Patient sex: M
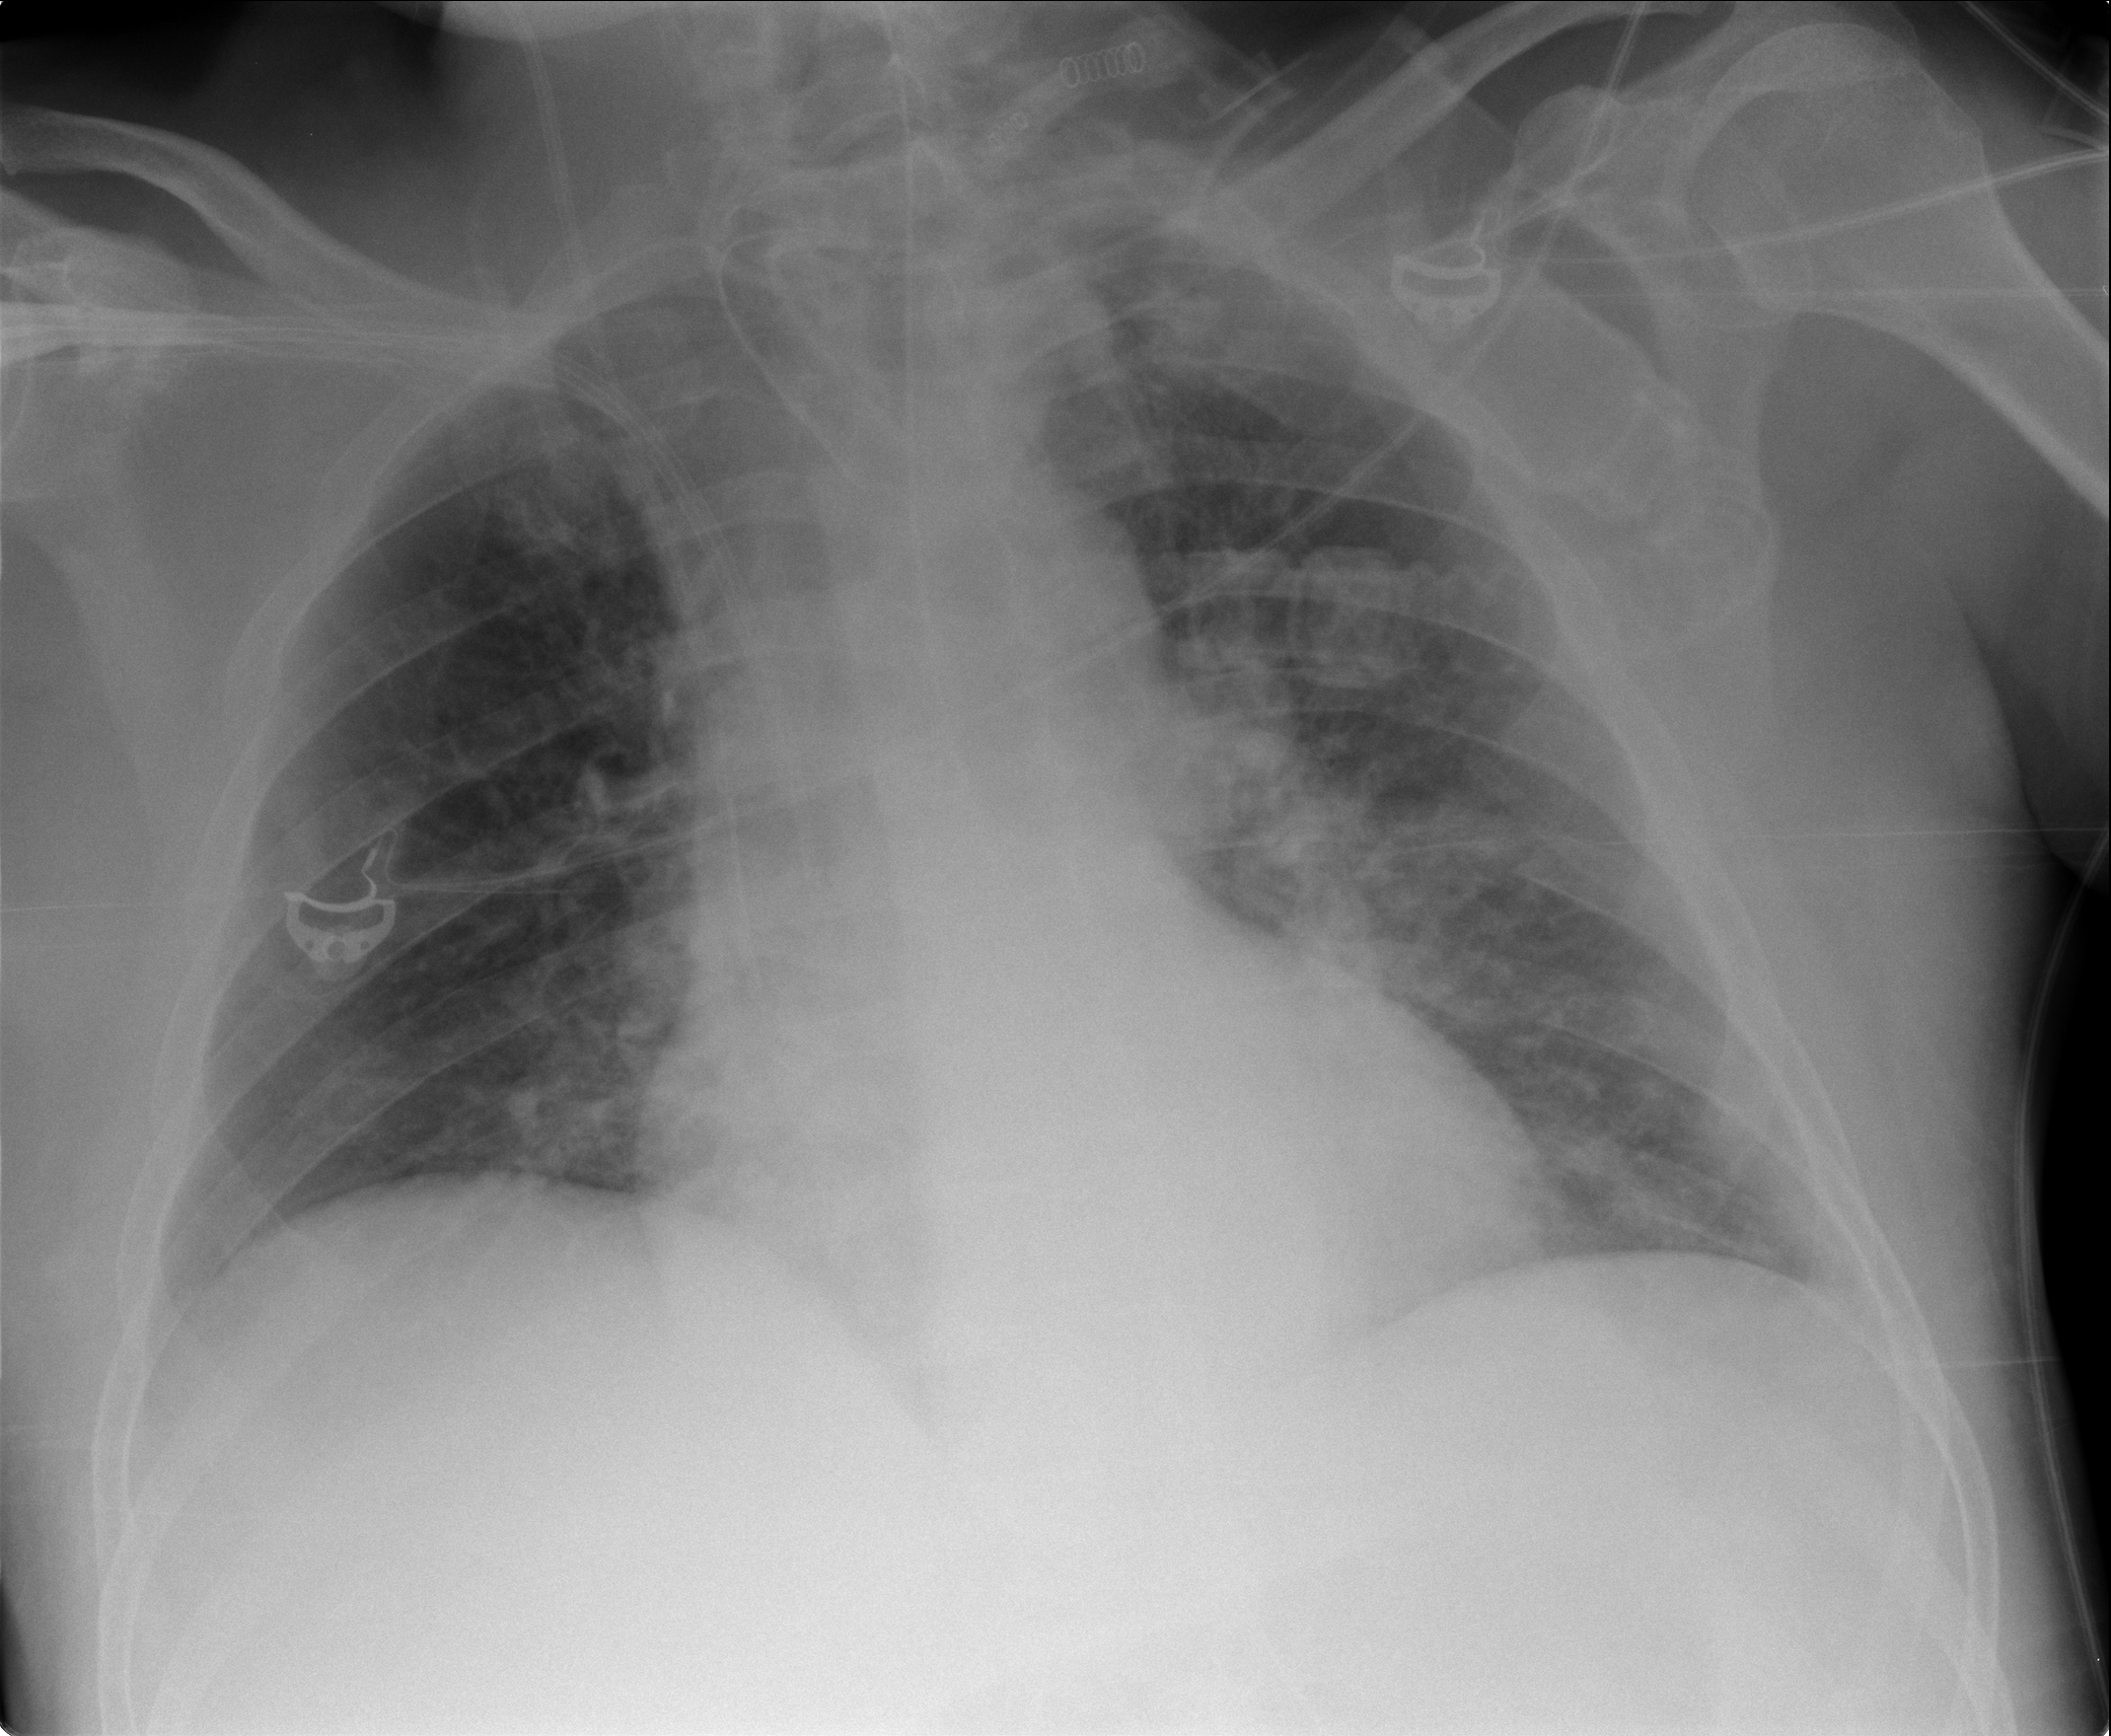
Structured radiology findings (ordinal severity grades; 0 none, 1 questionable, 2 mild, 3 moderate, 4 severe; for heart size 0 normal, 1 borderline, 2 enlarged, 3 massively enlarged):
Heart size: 1
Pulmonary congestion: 2
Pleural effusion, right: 0
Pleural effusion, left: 0
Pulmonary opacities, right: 2
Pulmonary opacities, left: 2
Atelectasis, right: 0
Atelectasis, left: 0